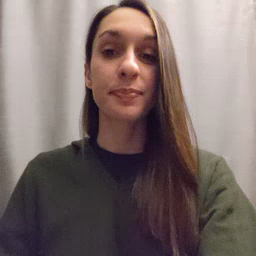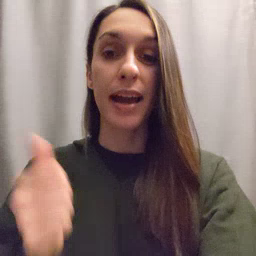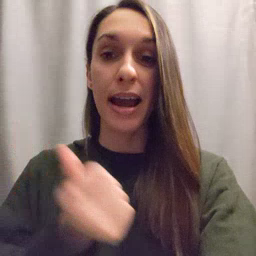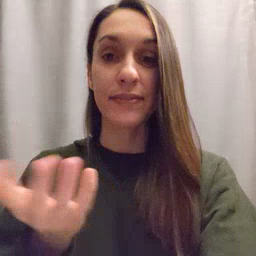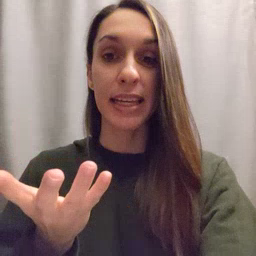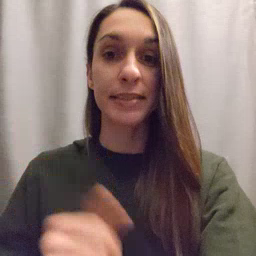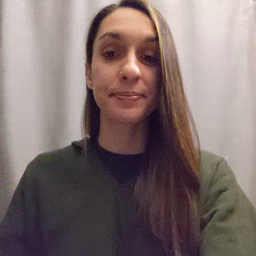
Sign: every